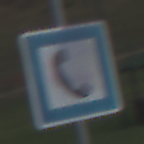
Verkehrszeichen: Fernsprecher
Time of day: SunriseSunset
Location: Outdoor (RoadRail)
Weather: PartlyCloudy
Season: NotSpecified
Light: Natural